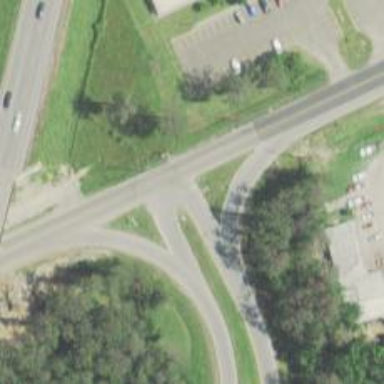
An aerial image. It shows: Road with stop sign.